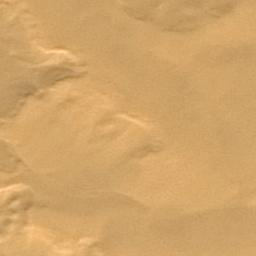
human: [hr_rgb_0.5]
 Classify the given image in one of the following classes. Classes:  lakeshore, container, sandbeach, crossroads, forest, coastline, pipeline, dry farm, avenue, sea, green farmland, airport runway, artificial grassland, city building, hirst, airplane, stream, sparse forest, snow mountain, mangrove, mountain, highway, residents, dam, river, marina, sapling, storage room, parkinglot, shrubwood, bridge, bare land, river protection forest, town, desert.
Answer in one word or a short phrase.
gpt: desert